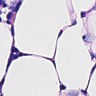
Metastatic tissue present: no